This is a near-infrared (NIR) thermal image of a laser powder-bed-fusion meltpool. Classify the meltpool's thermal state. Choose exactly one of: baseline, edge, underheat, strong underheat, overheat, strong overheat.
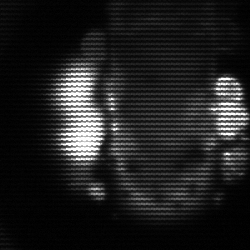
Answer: strong underheat